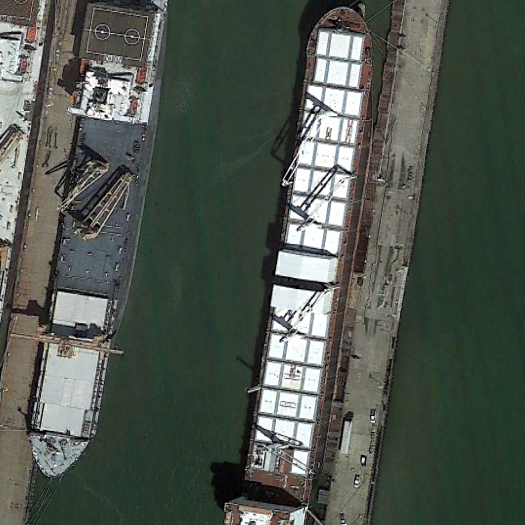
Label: Cargo_ship